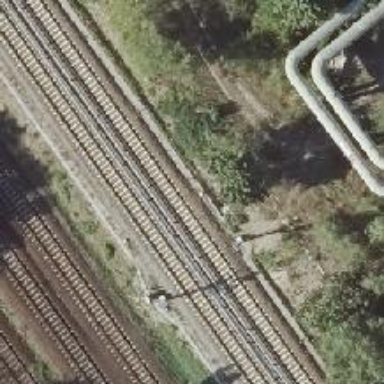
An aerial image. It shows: Railway signal.